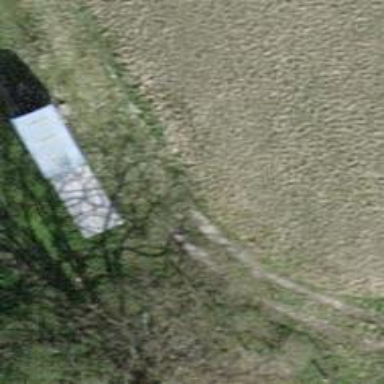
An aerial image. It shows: Agricultural vehicle track with grade 5 track type.